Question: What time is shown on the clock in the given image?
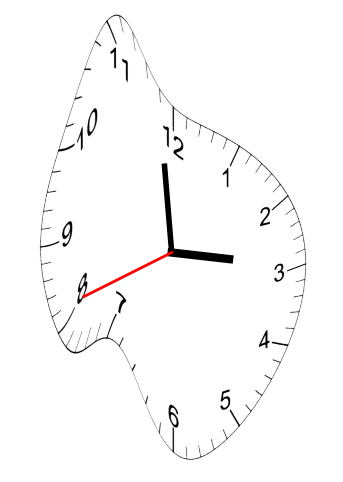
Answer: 02:58:41